Question: For the live view of the problem page go here: <URL>
If you go to that link and rollover the dropdown navigation and it's children you will notice I animate a star background image across each 'li' on 'mouseenter'. However the first time you roll over it in IE8 it animates from the middle of the 'li' even though I specified 'background-position: -25px 50%;', the strange thing is once jquery applies the same settings inline, it starts to work as expected.
As you can see in the image below, IE8 is incorrectly rendering my padding. I have reset all margin and padding using '* {margin: 0; padding: 0;}' in <URL>:

The HTML markup for this navigation bar is:
'''
<header class="one">
<nav class="container_16 clearfix" id="breadcrumbs">
<a href="http://rcnhca.org.uk/sites/first_steps" id="home"></a>
<ul id="parent">
<li>
<a href="http://rcnhca.org.uk/sites/first_steps/communication/">Communication</a>
<ul class="child">
<li><a href="http://rcnhca.org.uk/sites/first_steps/getting-started/">Getting started</a></li>
<li><a href="http://rcnhca.org.uk/sites/first_steps/health-safety-and-security/">Health, Safety and Security</a></li>
<li><a href="http://rcnhca.org.uk/sites/first_steps/personal-and-people-development/">Personal and people development </a></li>
<li><a href="http://rcnhca.org.uk/sites/first_steps/quality/">Quality</a></li>
<li><a href="http://rcnhca.org.uk/sites/first_steps/equality-diversity-and-rights/">Equality, diversity and rights </a></li>
<li><a href="http://rcnhca.org.uk/sites/first_steps/clinical-skills/">Clinical skills</a></li>
<li><a href="http://rcnhca.org.uk/sites/first_steps/additional-material/">Additional material</a></li>
</ul>
</li>
<li>
<a href="#">Select a topic</a>
<ul class="child">
<li><a href="http://rcnhca.org.uk/sites/first_steps/communication/why-communication-is-important/">Why communication is important</a></li>
<li><a href="http://rcnhca.org.uk/sites/first_steps/communication/communication-methods/">Communication methods</a></li>
<li><a href="http://rcnhca.org.uk/sites/first_steps/communication/written-communication/">Barriers to communication</a></li>
</ul>
</li>
</ul>
</nav>
</header>
'''
and the CSS to boot:
'''
header {
width: 100%;
}
header.one {
height: 50px;
background: #44a9c4;
}
header.two {
height: 45px;
background: #3393b5;
}
/* =============================================================================
Breadcrumb navigation
========================================================================== */
#breadcrumbs {
padding: 0 3px 3px 0;
background: #ffffff;
border: 0px solid;
border-left: #3a90a7 2px solid;
border-right: #3a90a7 2px solid;
border-bottom: #3a90a7 2px solid;
-webkit-border-bottom-left-radius: 5px;
-webkit-border-bottom-right-radius: 5px;
-moz-border-radius-bottomleft: 5px;
-moz-border-radius-bottomright: 5px;
border-bottom-left-radius: 5px;
border-bottom-right-radius: 5px;
}
#breadcrumbs #home{
display: block;
height: 39px;
width: 55px;
float: left;
background-image: url(library/images/home_icon.png);
background-repeat: no-repeat;
background-position: center;
text-indent: -999em;
}
#breadcrumbs ul#parent {
height: 39px;
width: 905px;
float: right;
position: relative;
background: #f38630;
border: 0px solid;
-webkit-box-shadow: inset 0px -2px 0px 0px #cf7229;
-moz-box-shadow: inset 0px -2px 0px 0px #cf7229;
box-shadow: inset 0px -2px 0px 0px #cf7229;
-webkit-border-bottom-left-radius: 5px;
-webkit-border-bottom-right-radius: 5px;
-moz-border-radius-bottomleft: 5px;
-moz-border-radius-bottomright: 5px;
border-bottom-left-radius: 5px;
border-bottom-right-radius: 5px;
}
#breadcrumbs ul#parent li {
position: relative;
height: 39px;
float: left;
min-width: 1px; /* required to fix Opera bug */
padding: 0 47px 0 15px;
background-image: url(library/images/breadcrumb_seperator.png);
background-repeat: no-repeat;
background-position: right;
line-height: 39px;
}
#breadcrumbs ul#parent li a {
display: block;
height: 42px;
font-size: 0.938em;
font-weight:900;
letter-spacing: 0.01em;
color: #ffffff;
text-decoration: none;
text-shadow: 0px 2px 0px #cf7229;
}
#breadcrumbs ul li a:visited {
color: #ffffff;
}
#breadcrumbs ul#parent li:first-child ul {
left: -5px;
}
#breadcrumbs ul#parent li ul {
position: absolute;
z-index: 1;
left: -28px;
top: 42px;
background: #ffffff;
border-left: #3a90a7 2px solid;
border-right: #3a90a7 2px solid;
border-bottom: #3a90a7 2px solid;
-webkit-border-bottom-left-radius: 5px;
-webkit-border-bottom-right-radius: 5px;
-moz-border-radius-bottomleft: 5px;
-moz-border-radius-bottomright: 5px;
border-bottom-left-radius: 5px;
border-bottom-right-radius: 5px;
}
.js #breadcrumbs ul#parent li ul {
display:none;
}
.no-js #breadcrumbs ul#parent li ul {
left: -999em;
}
#breadcrumbs ul#parent li ul li {
float: none;
height: 26px;
margin: 0 3px 3px 3px;
padding: 0 15px;
background-image: url(library/images/star-icon.png);
background-position: -25px center;
background-repeat: no-repeat;
background-color: #738793;
border-radius: 5px;
-moz-border-radius: 5px;
-webkit-border-radius: 5px;
line-height: 26px;
white-space: nowrap;
}
#breadcrumbs ul#parent li ul li a{
color: #ffffff;
text-decoration: none;
text-shadow: none;
letter-spacing: 0.01em;
font-weight: 100;
}
#breadcrumbs ul#parent li ul li:hover{
background-color: #3393b5;
}
.no-js #breadcrumbs ul#parent li ul li:hover{
background-position: 6px center;
text-indent: 10px;
}
#breadcrumbs ul#parent li:hover ul {
z-index: 2;
}
.no-js #breadcrumbs ul#parent li:hover ul {
left: -5px;
}
'''
I have spent ages trying to debug this problem and can't work out why this is happening, if anyone can shine some light on the matter it would be great. (Note: I am using <URL>
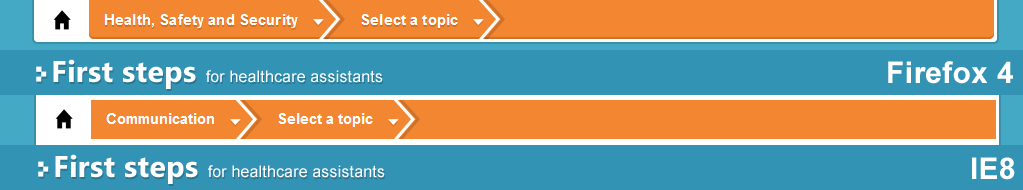
Answer: I don't have an answer to what the bug is or why IE8 is acting that way but I managed to overcome the margin issue by removing the floats from '#home' and 'ul#parent' and absolutely positioning them relative to '#breadcrumbs' and giving it an explicit height like so:
'''
#breadcrumbs {
height: 39px;
padding: 0 3px 3px 0;
background: #ffffff;
position: relative;
border: 0px solid;
border-left: #3a90a7 2px solid;
border-right: #3a90a7 2px solid;
border-bottom: #3a90a7 2px solid;
-webkit-border-bottom-left-radius: 5px;
-webkit-border-bottom-right-radius: 5px;
-moz-border-radius-bottomleft: 5px;
-moz-border-radius-bottomright: 5px;
border-bottom-left-radius: 5px;
border-bottom-right-radius: 5px;
}
#breadcrumbs #home{
display: block;
position: absolute;
top: 0px;
left: 0px;
height: 39px;
width: 55px;
float: left;
background-image: url(library/images/home_icon.png);
background-repeat: no-repeat;
background-position: center;
text-indent: -999em;
}
#breadcrumbs ul#parent {
height: 39px;
width: 885px;
position: absolute;
right: 3px;
top: 0px;
background: #f38630;
margin: 0px;
-webkit-box-shadow: inset 0px -2px 0px 0px #cf7229;
-moz-box-shadow: inset 0px -2px 0px 0px #cf7229;
box-shadow: inset 0px -2px 0px 0px #cf7229;
-webkit-border-bottom-left-radius: 5px;
-webkit-border-bottom-right-radius: 5px;
-moz-border-radius-bottomleft: 5px;
-moz-border-radius-bottomright: 5px;
border-bottom-left-radius: 5px;
border-bottom-right-radius: 5px;
}
'''
For the issue with the background image I made a jquery function to add the background position to the elements inline after they have loaded.